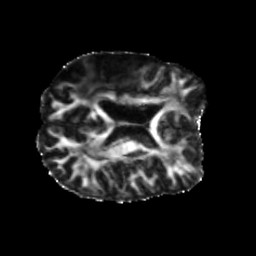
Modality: FA
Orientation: axial
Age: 51
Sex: male
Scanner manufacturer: siemens
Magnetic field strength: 3 T
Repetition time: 5.25 s
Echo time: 0.08 s